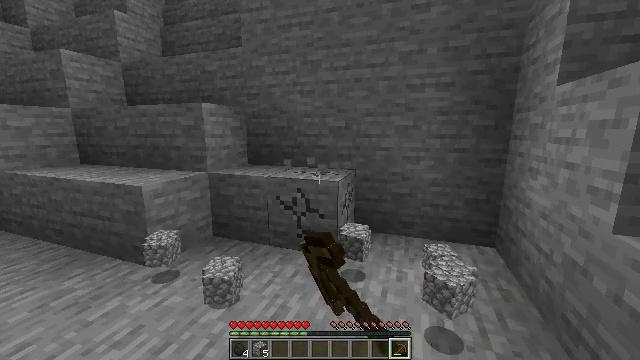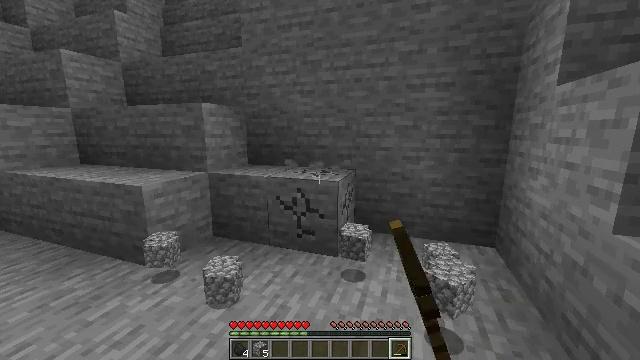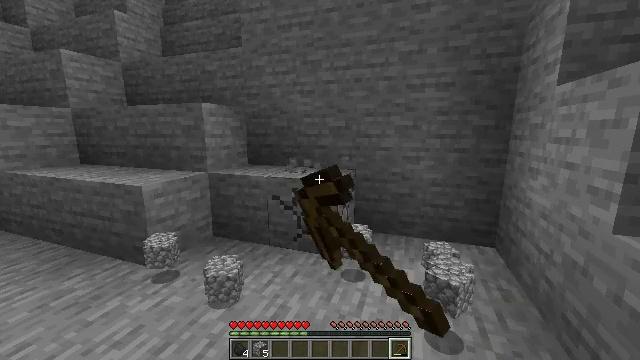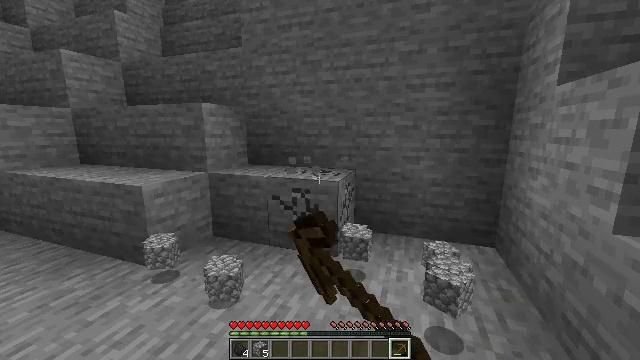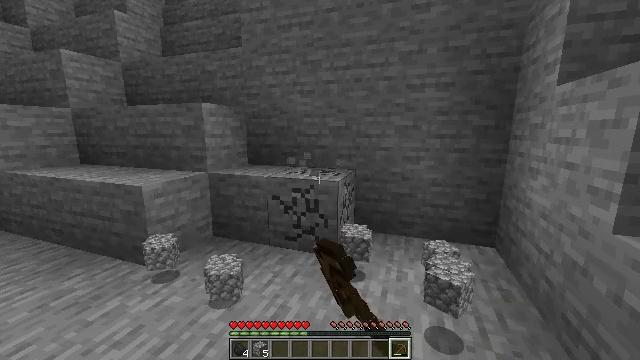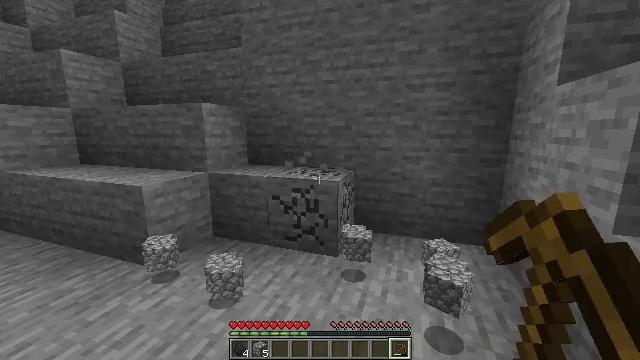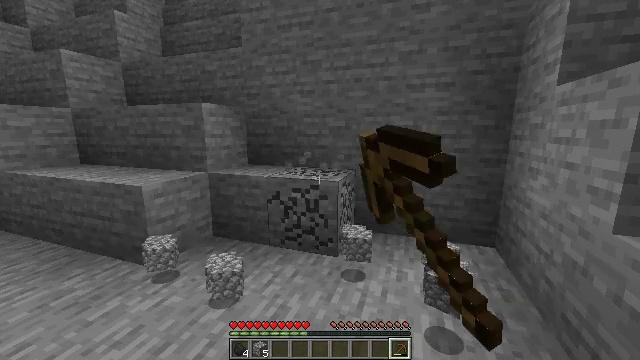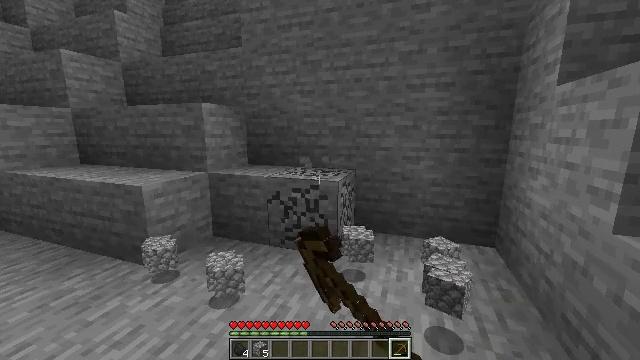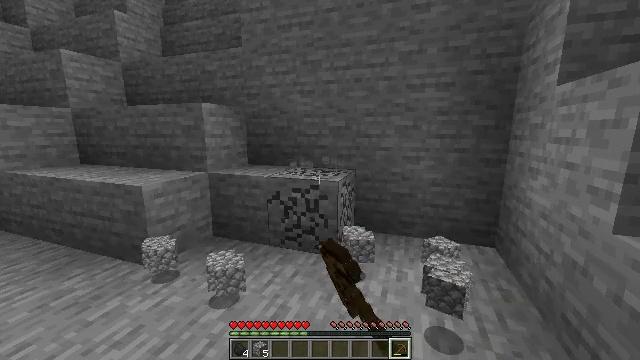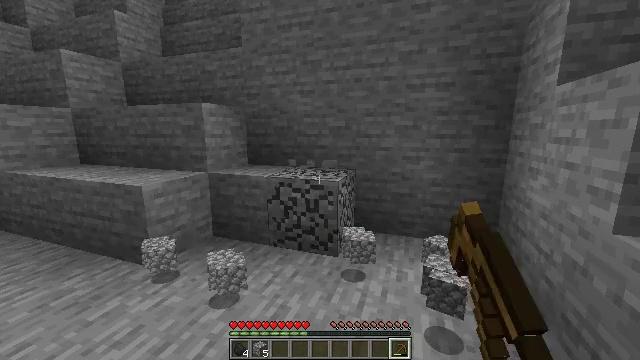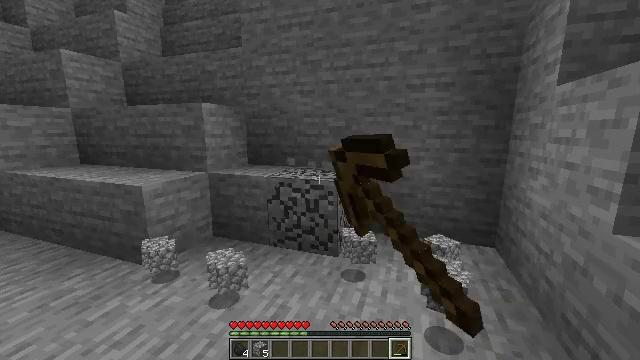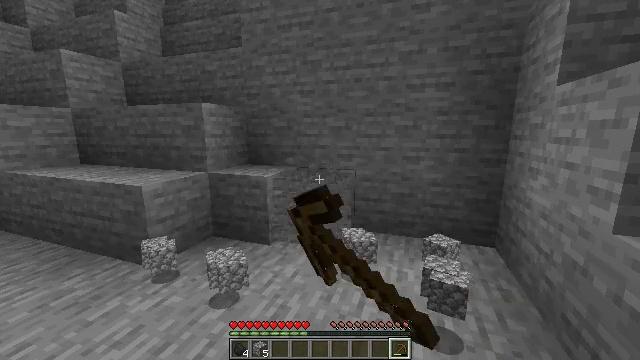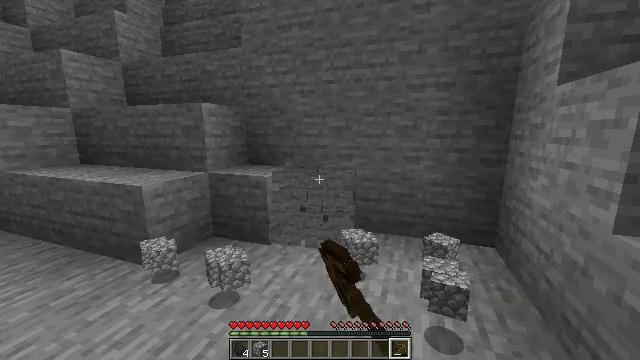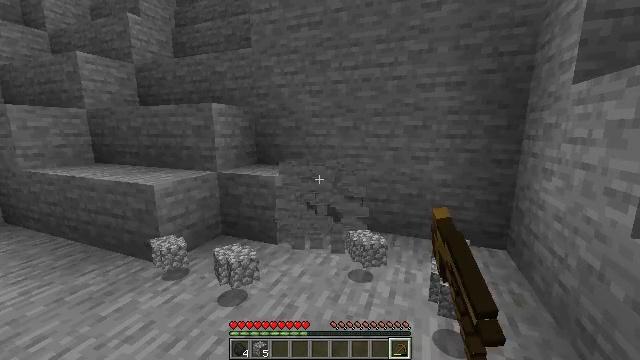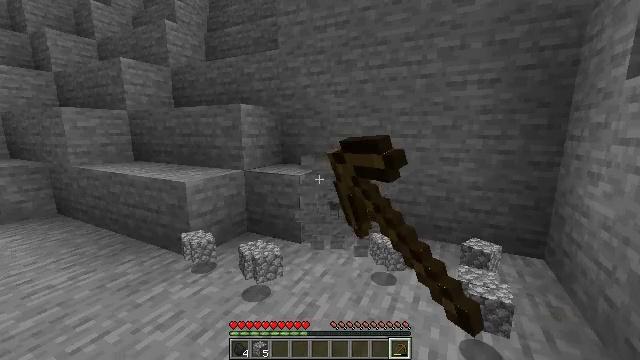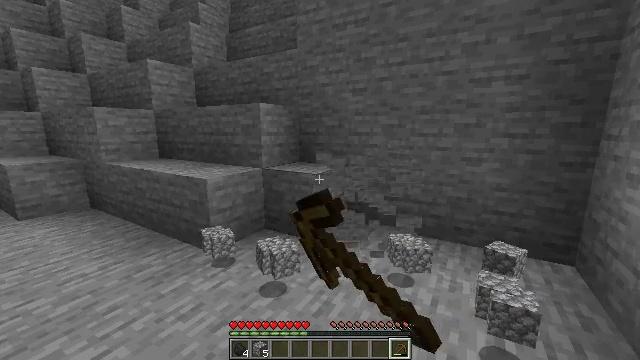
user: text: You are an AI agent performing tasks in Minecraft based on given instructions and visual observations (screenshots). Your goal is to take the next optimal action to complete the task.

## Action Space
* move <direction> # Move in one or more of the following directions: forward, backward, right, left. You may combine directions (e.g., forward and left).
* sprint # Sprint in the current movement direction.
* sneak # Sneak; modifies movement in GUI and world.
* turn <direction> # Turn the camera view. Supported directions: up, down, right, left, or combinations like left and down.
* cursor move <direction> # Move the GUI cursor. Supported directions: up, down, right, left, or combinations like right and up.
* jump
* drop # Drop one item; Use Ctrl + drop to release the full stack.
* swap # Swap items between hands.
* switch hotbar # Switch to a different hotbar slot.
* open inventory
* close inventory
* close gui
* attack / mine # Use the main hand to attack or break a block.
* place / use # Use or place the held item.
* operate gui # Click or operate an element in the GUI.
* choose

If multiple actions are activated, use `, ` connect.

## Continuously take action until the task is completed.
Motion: motion action
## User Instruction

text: Dig up the stone with a tool.
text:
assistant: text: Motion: attack / mine
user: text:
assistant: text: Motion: attack / mine
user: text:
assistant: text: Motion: attack / mine
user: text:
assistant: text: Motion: attack / mine
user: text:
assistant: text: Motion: attack / mine
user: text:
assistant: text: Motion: attack / mine
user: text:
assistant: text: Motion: attack / mine
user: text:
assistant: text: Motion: attack / mine
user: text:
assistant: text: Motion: attack / mine
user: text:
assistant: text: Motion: attack / mine
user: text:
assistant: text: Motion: attack / mine
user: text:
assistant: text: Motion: attack / mine
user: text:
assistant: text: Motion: turn left, attack / mine
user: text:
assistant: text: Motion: turn left, attack / mine
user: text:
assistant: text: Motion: turn left, attack / mine
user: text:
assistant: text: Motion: attack / mine
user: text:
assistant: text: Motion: attack / mine
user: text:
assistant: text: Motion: attack / mine
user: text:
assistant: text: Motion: attack / mine
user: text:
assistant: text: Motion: attack / mine
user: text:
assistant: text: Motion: attack / mine
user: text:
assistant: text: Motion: attack / mine
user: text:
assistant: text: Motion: attack / mine
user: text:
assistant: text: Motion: attack / mine
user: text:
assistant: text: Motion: attack / mine
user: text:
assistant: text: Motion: attack / mine
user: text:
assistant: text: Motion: attack / mine
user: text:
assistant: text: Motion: attack / mine
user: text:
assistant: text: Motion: attack / mine
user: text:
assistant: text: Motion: attack / mine